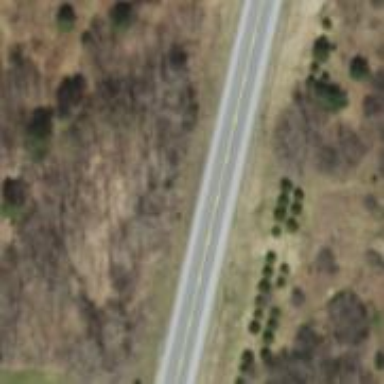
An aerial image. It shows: Primary highway.